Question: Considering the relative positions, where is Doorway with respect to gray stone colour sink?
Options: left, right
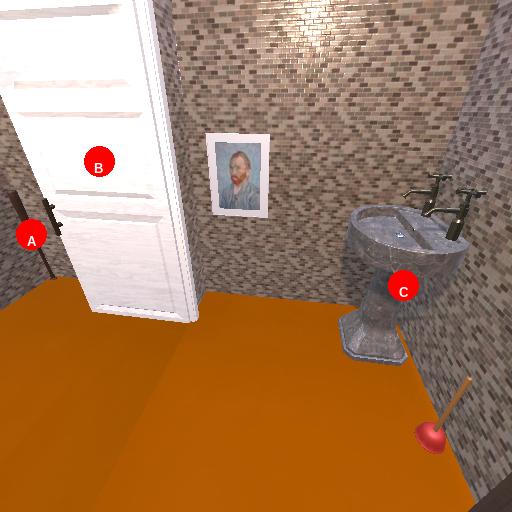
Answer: left